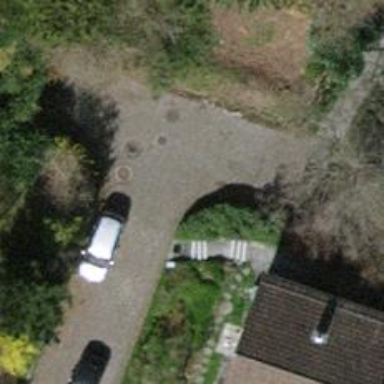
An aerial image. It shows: Driveway with surface of sett.